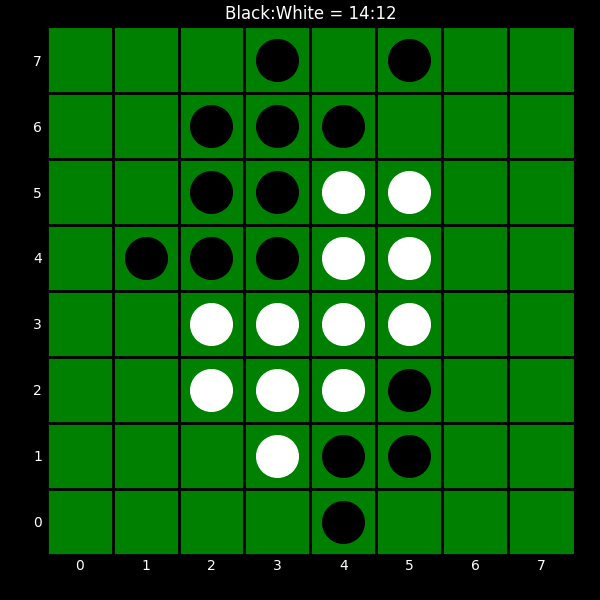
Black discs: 14
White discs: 12